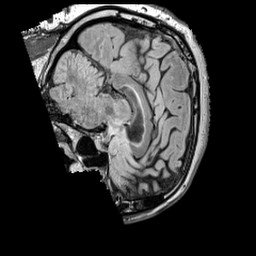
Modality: FLAIR
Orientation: sagittal
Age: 42
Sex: male
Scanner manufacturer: siemens
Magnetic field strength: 3 T
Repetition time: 5 s
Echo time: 0.387 s